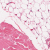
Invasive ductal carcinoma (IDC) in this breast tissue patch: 0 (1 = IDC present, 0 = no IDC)